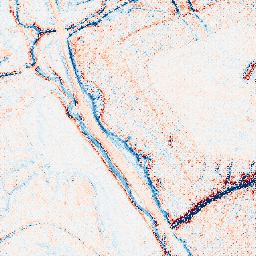
Category: edge_preserving
Decomposition family: anisotropic_diffusion
Decomposition parameters: iterations: 50
kappa: 30
gamma: 0.1
Upsampling method: regularized
Upsampling parameters: scale: 2
lambda_reg: 0.1
Upsampling scale: 2